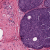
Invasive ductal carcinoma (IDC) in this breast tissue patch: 0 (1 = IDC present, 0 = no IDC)